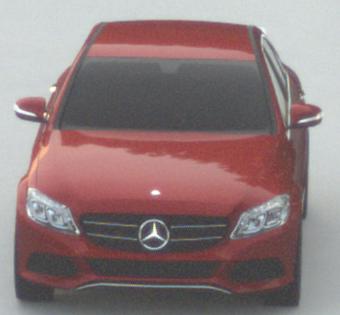
Make: Mercedes-Benz
Model: C 160
Detailed model: C-Class (205) Limousine
Model produced from: 2015/04
Model produced until: 2018/04
Doors: 4
Color: red
Road condition: dry road
Daytime: sunrise or sunset
Contrast: low contrast